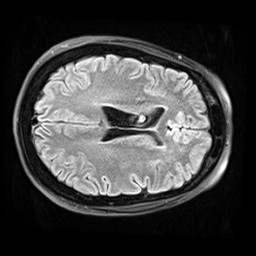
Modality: FLAIR
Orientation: axial
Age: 63
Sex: female
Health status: healthy
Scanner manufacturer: siemens
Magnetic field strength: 3 T
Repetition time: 9 s
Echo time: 0.088 s